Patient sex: F
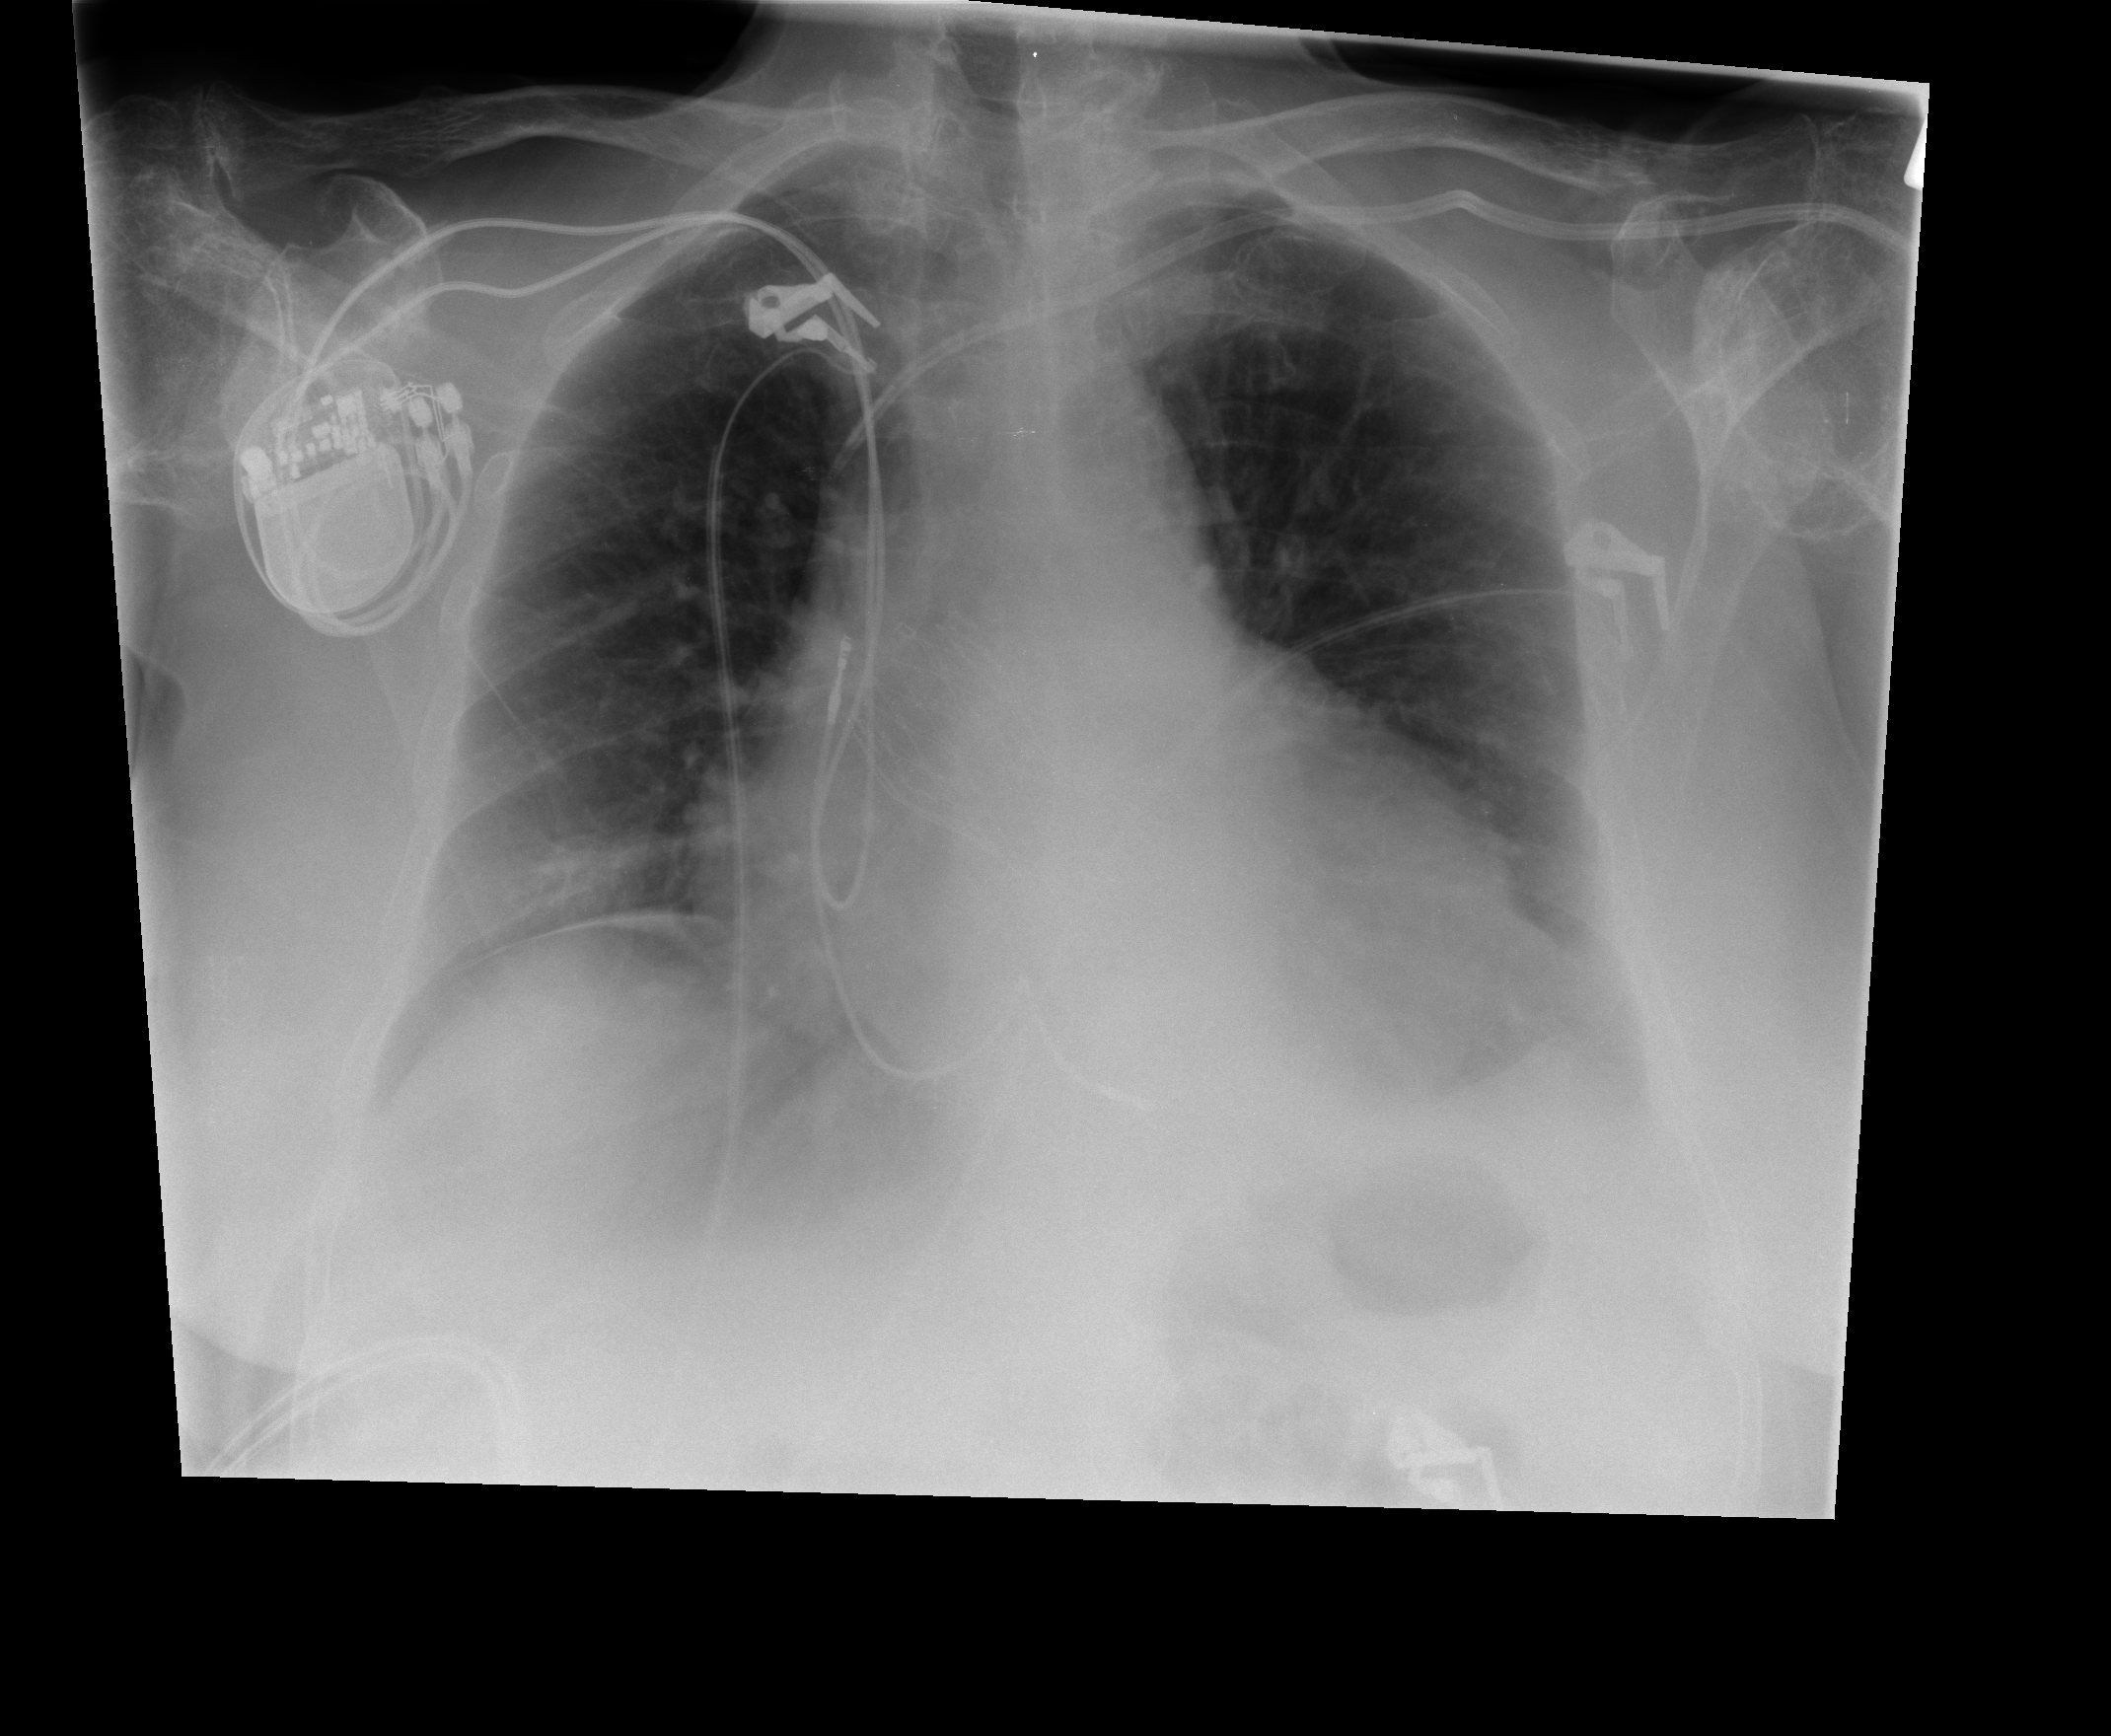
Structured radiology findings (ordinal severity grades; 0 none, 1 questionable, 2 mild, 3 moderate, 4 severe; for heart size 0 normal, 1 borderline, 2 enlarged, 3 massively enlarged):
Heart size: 2
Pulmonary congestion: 2
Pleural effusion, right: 1
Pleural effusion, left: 2
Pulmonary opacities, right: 0
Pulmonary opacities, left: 0
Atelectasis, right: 1
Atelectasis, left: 2